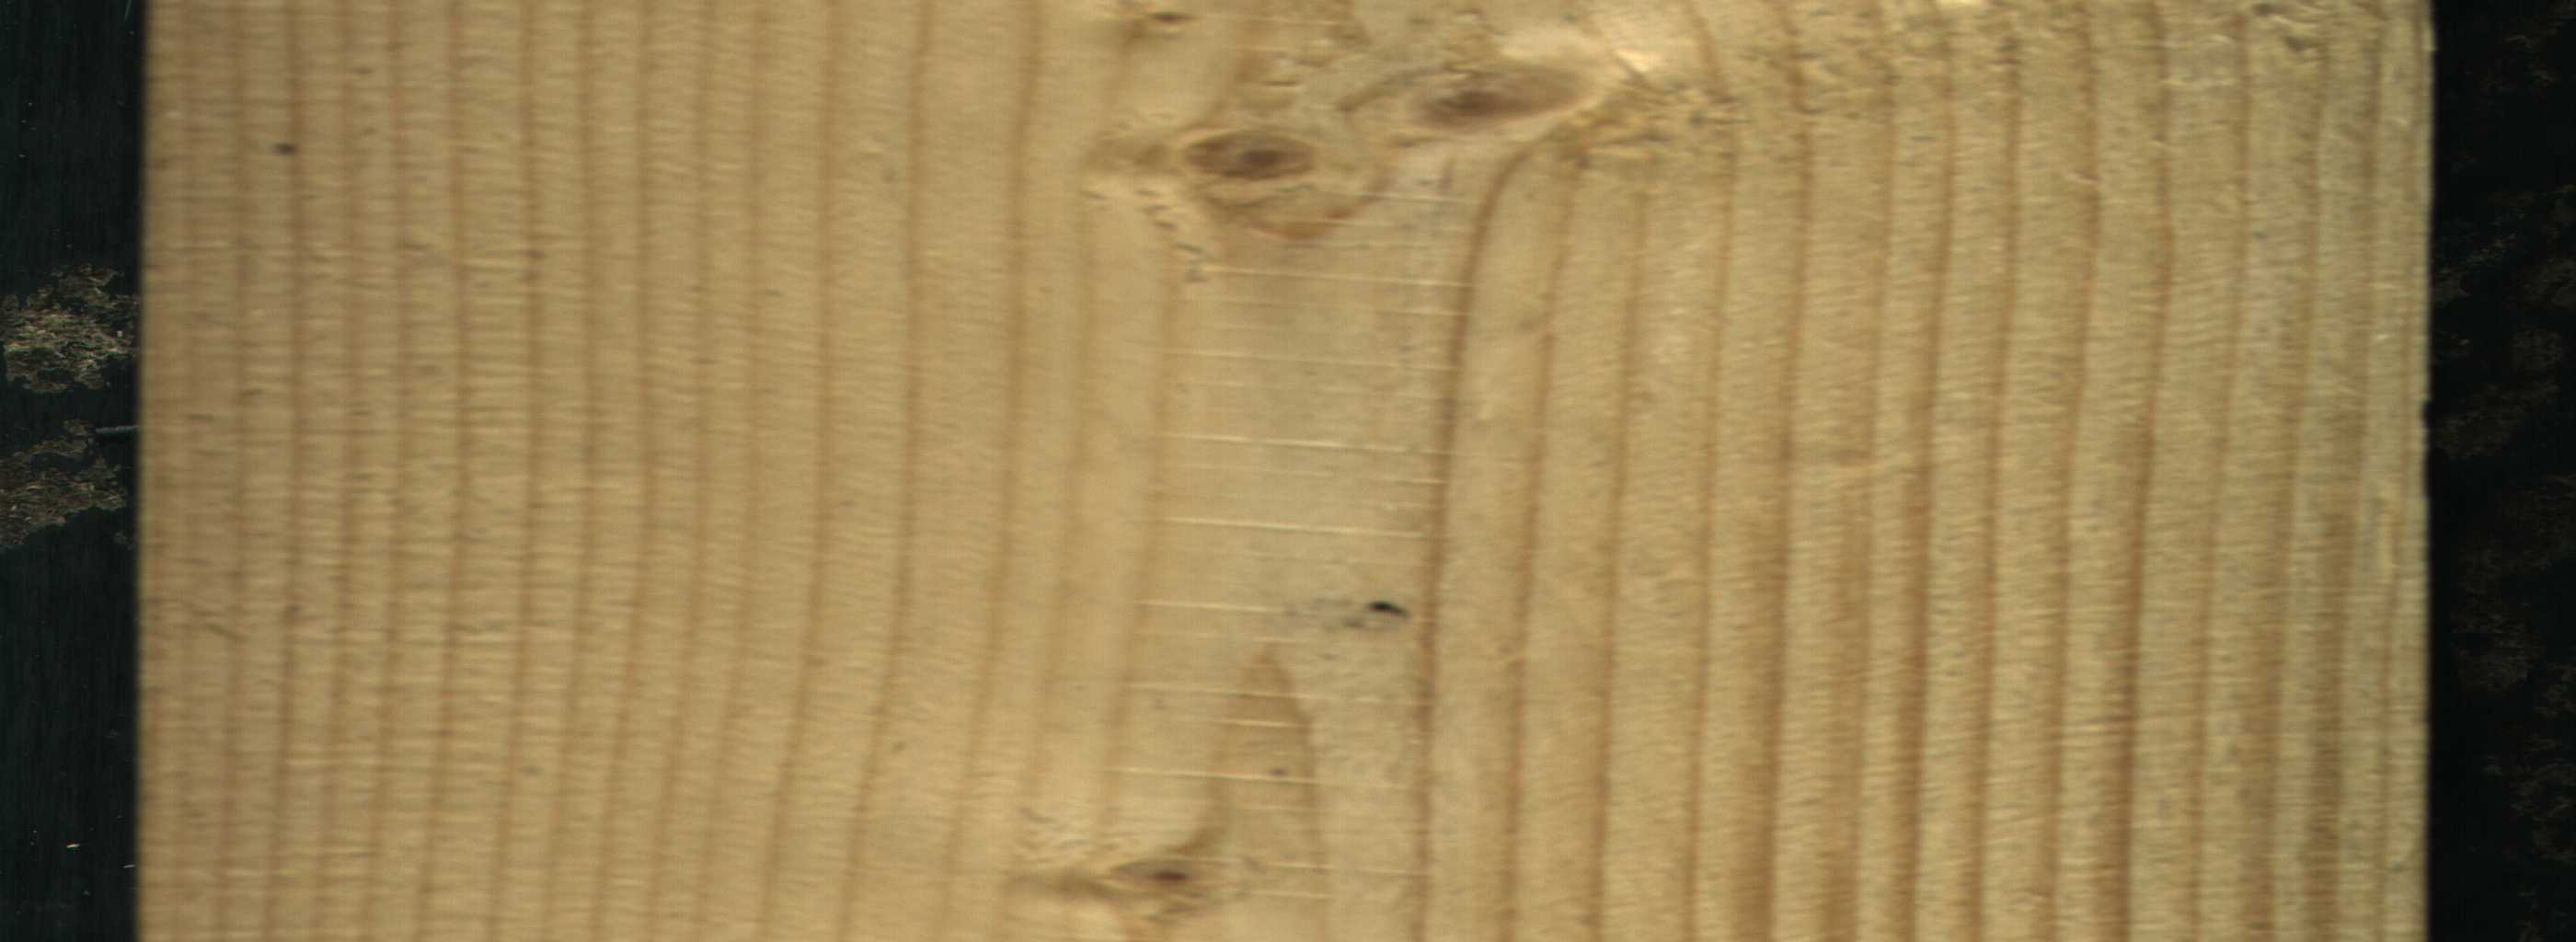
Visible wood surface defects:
Live_Knot
Live_Knot
Live_Knot
Live_Knot